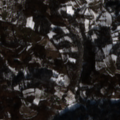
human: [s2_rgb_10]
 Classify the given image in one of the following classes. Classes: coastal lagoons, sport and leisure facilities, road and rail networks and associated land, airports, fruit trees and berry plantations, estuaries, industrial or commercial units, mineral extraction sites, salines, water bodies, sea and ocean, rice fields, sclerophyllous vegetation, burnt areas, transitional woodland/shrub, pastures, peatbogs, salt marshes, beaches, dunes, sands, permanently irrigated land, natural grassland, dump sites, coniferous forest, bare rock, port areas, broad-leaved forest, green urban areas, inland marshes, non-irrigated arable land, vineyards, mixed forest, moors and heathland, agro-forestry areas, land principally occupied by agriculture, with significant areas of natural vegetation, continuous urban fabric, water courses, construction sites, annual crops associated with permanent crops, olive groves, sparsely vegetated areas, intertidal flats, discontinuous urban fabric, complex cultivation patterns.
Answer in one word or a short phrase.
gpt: complex cultivation patterns, land principally occupied by agriculture, with significant areas of natural vegetation, broad-leaved forest, transitional woodland/shrub